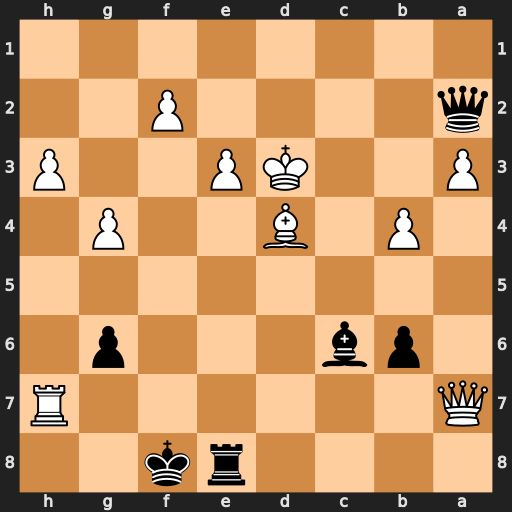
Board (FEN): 4rk2/Q6R/1pb3p1/8/1P1B2P1/P2KP2P/q4P2/8
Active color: b
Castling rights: -
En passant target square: -
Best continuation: Be4+ Kc3 Qc2#